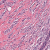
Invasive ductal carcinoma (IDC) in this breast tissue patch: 1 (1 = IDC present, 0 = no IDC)